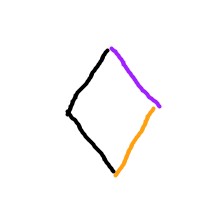
Shape: rhombus